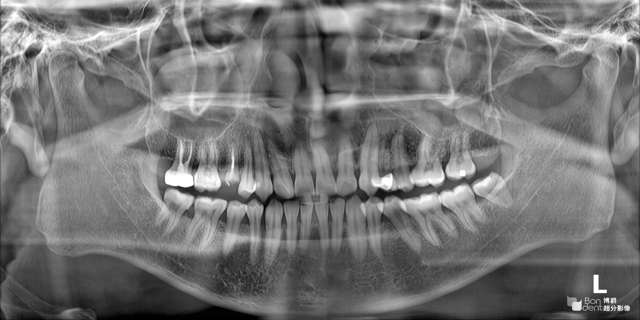
adult